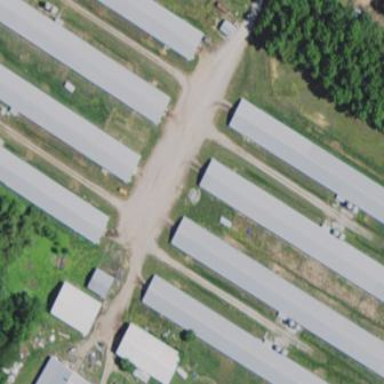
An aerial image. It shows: Farmyard area.